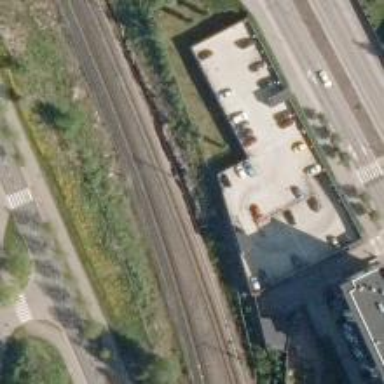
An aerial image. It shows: Railway with continuous electrified contact lines.